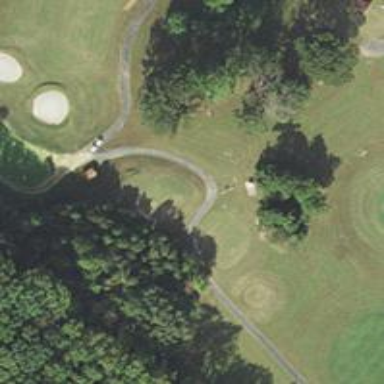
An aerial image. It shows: Path designated for golf carts.